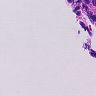
Metastatic tissue present: no